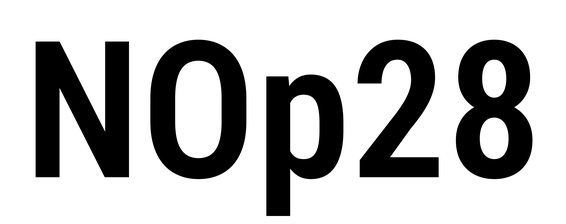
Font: Roboto_Condensed_SemiBold